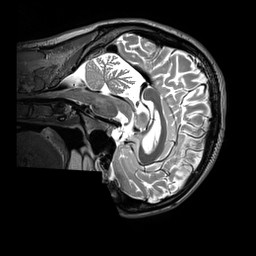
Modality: T2w
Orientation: sagittal
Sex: male
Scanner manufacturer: siemens
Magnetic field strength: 3 T
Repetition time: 3.2 s
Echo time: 0.409 s